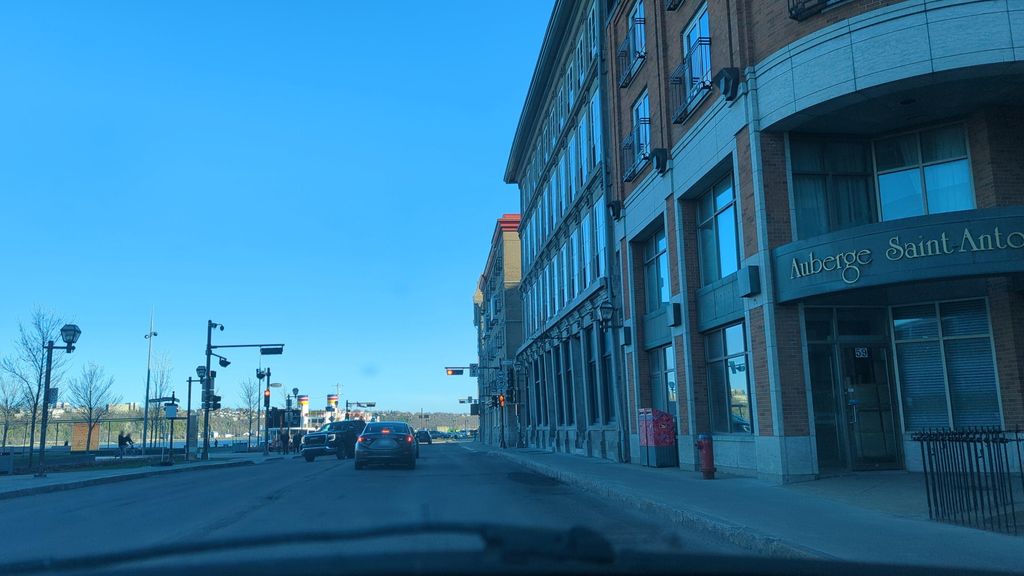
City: quebec_city